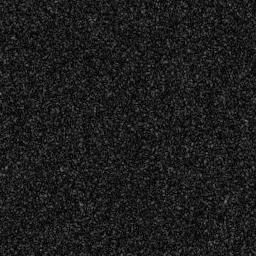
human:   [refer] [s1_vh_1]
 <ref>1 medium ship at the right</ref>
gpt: <box>[[68, 57, 75, 75, 0]]</box>